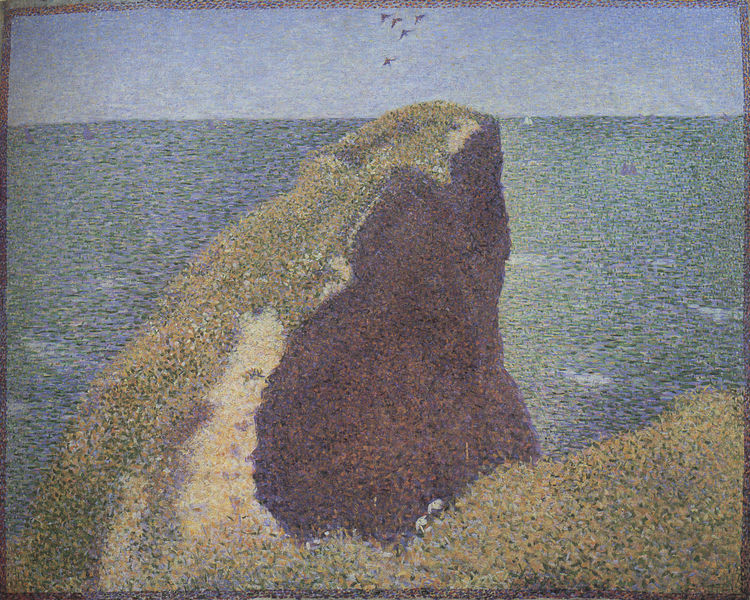
Titel: Le Bec du Hoc, Grandcamp
Künstler: Georges Pierre Seurat
Standort: Melbourne
Institution: Museum of Art
Schlagwörter: blau, felsen, gemälde, himmel, meer, schatten, vogel, wasser, weiß, grün, impressionismus, landschaft, ocker, sand, see, blumen, braun, frankreich, grau, hell, licht, schwarz, blick, blüten, gras, rot, weg, wiese, beige, malerei, mensch, rahmen, stein, ferne, horizont, horizontlinie, natur, spiegelung, vögel, büsche, gewässer, land, england, boot, boote, gischt, küste, schiff, schiffe, segel, segelboot, sommer, welle, wellen, studie, pointilismus, lehm, fels, klippen, lila, tag, violett, landschaftsmalerei, steil, möven, möwen, um 1900, hoch, segelboote, impression, klippe, punkte, offen, riff, meerlandschaft, farbflächen, schwarm, landschaftsbild, bewachsen, reflektion, seurat, signac, kraut, seelandschaft, bewuchs, farbpunkte, meereslandschaft, etretat, rocher, statisch, eytretat, kalkfelsen, normandie, seevögel, segl